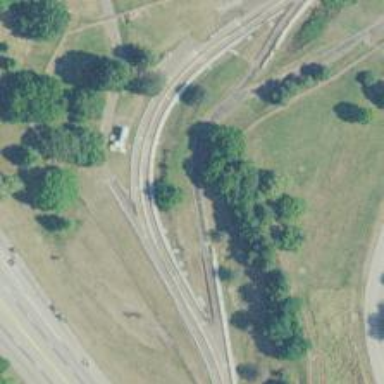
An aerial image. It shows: Road designated as bus guideway.